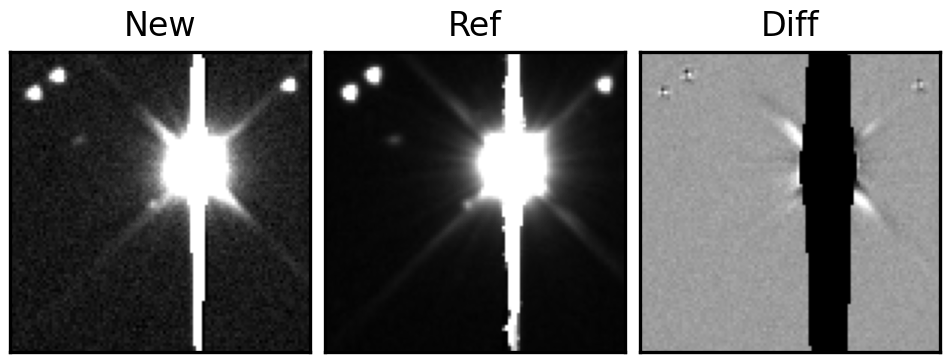
Label: bogus